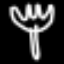
Label: fork